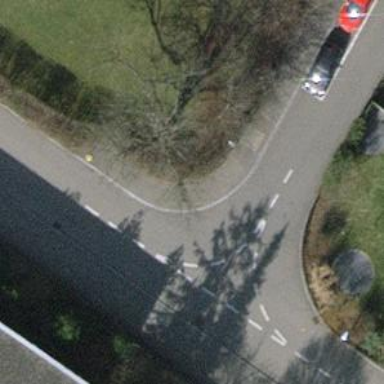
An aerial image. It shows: Street cabinet.